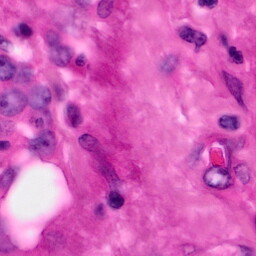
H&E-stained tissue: Pancreatic